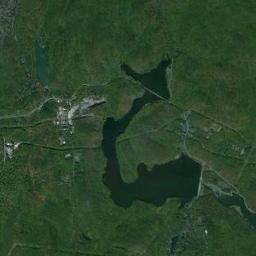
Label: lake